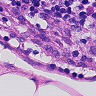
Metastatic tissue present: no